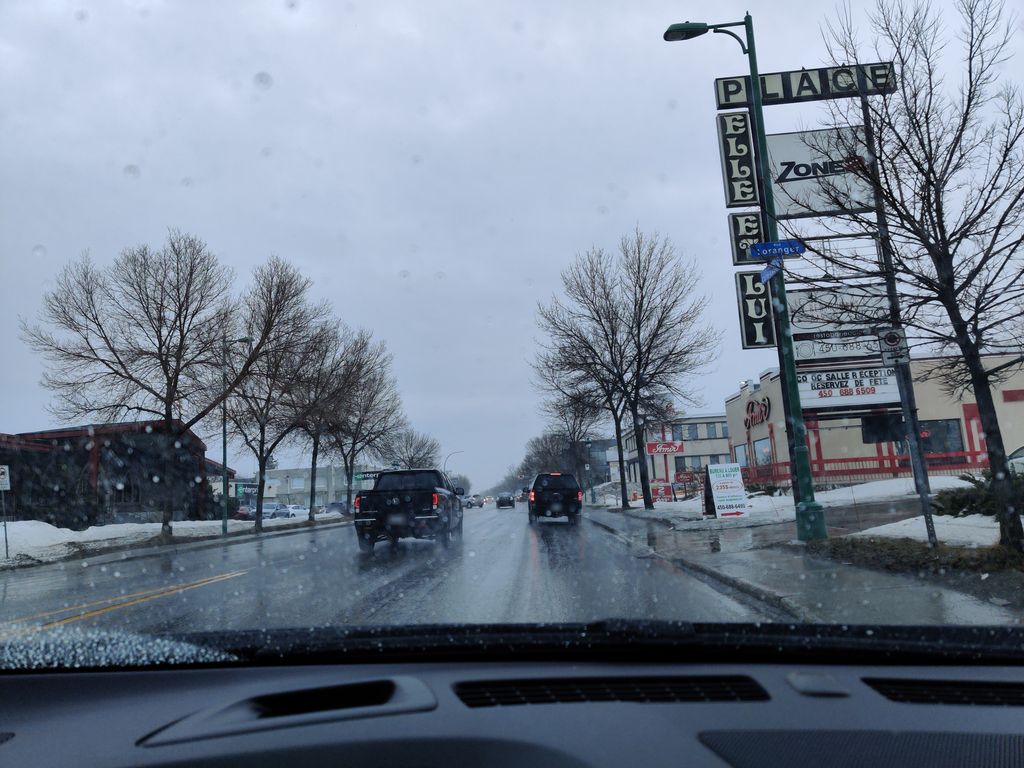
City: montreal